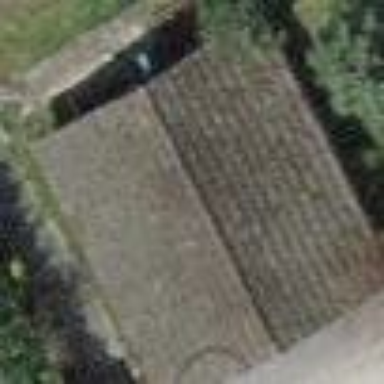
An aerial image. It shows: Garage building.